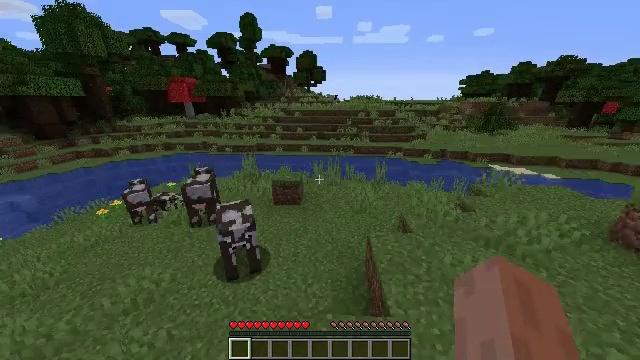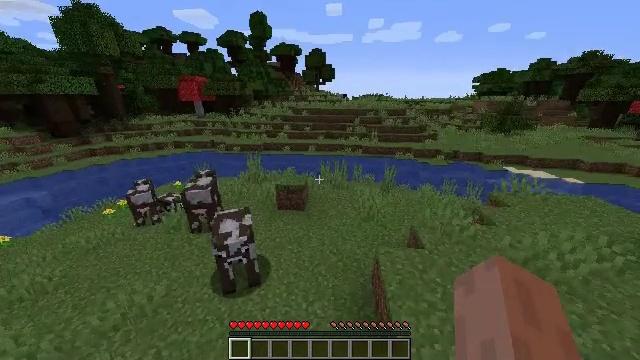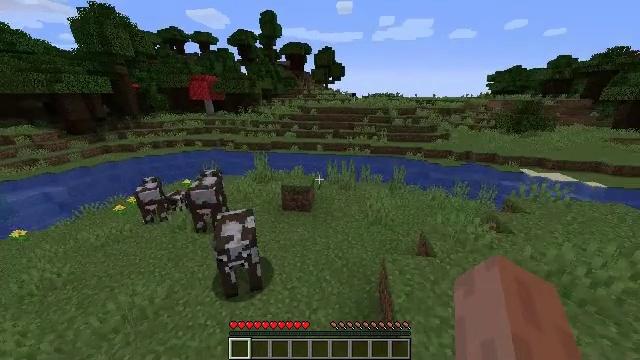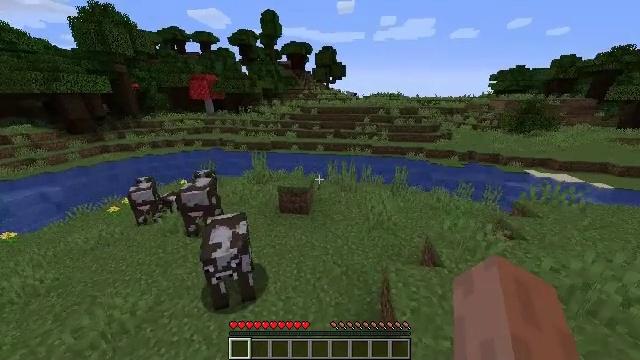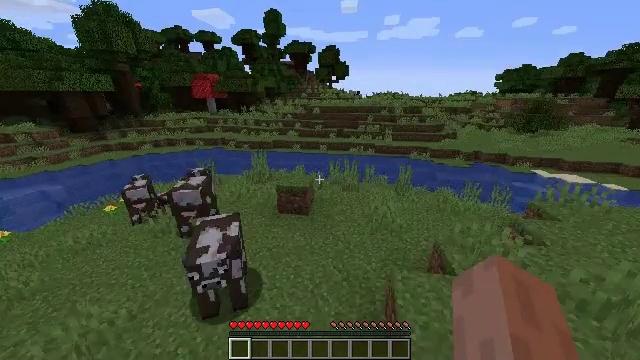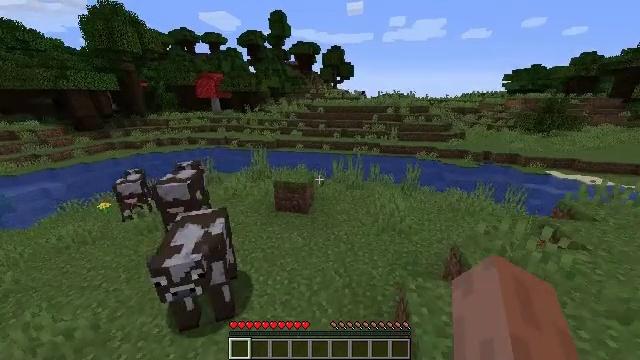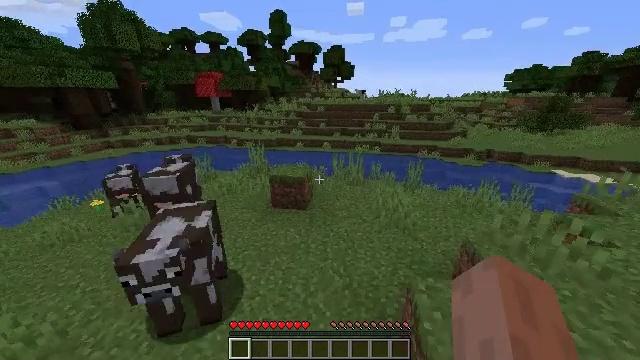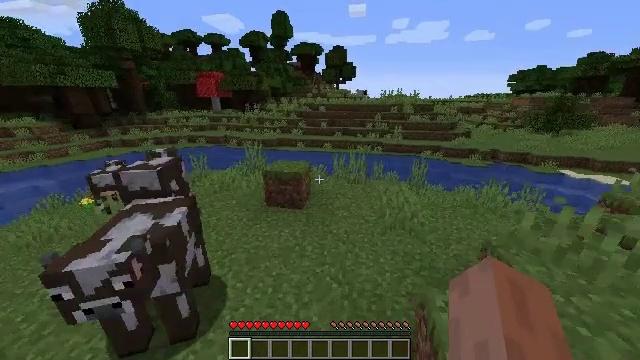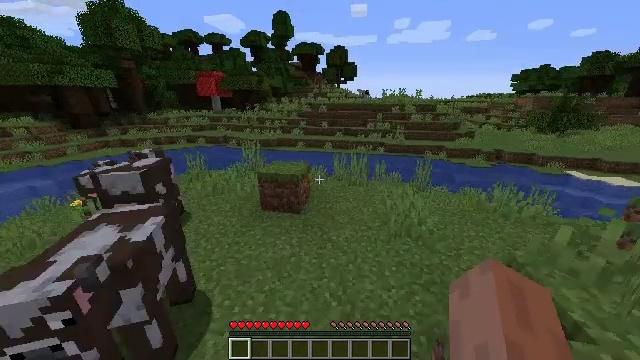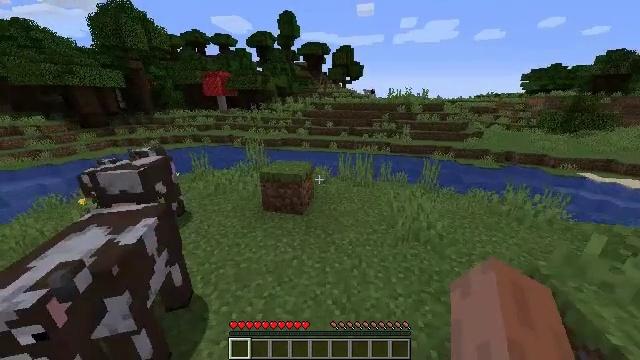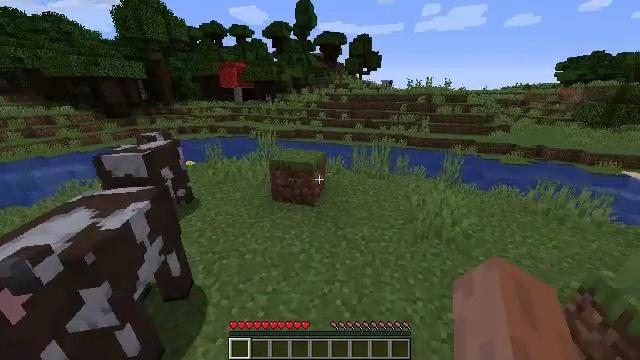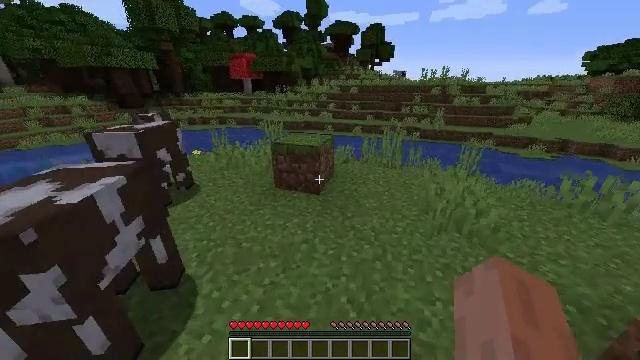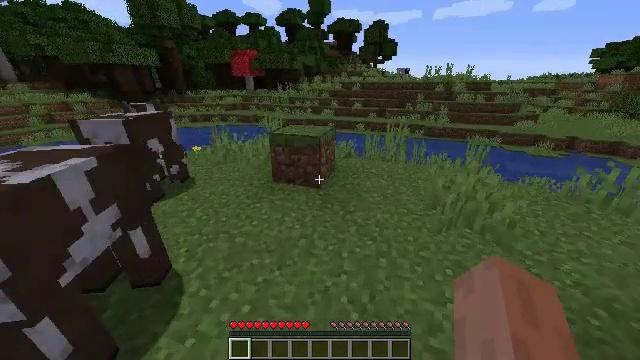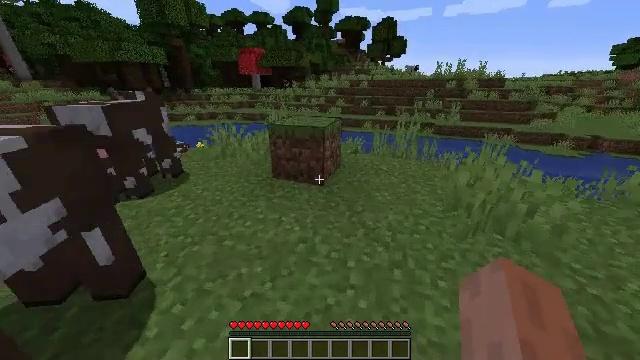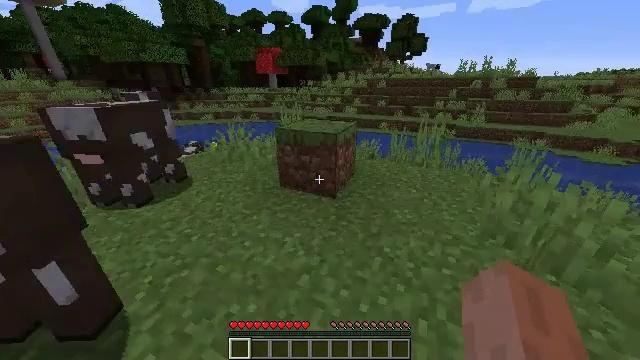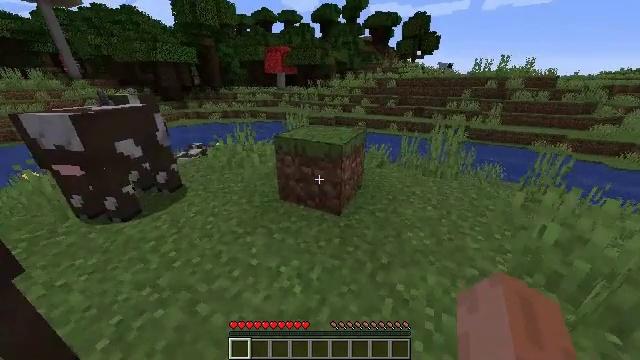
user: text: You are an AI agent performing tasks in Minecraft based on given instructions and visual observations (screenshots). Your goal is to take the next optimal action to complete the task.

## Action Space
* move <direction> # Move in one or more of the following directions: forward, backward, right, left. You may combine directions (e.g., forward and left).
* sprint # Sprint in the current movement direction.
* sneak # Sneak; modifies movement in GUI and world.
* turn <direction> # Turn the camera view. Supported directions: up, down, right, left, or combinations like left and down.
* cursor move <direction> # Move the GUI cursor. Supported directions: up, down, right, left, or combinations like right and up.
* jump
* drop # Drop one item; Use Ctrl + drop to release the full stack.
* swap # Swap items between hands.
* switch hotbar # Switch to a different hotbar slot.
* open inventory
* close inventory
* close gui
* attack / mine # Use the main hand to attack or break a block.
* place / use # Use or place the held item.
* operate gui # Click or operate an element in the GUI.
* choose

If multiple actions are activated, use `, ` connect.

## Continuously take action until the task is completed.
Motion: motion action
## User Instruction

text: Gather oak logs from trees.
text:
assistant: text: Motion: move forward, sprint, turn left, jump
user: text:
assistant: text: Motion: move forward, sprint, turn left
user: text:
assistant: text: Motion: move forward, sprint
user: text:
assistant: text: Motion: move forward, sprint
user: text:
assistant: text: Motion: move forward, sprint, turn left
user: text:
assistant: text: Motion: move forward, sprint
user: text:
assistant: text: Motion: move forward, sprint
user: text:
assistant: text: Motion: move forward, sprint
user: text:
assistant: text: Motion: move forward, sprint, turn left
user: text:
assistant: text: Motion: move forward, sprint, turn left and down
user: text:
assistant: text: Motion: move forward, sprint, turn left and down
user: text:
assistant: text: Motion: move forward, sprint
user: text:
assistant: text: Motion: move forward, sprint, turn left
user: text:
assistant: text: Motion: move forward, sprint, turn left
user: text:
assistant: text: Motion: move forward, sprint, turn left
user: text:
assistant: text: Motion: move forward, sprint
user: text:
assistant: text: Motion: move forward, sprint, turn left
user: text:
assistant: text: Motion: move forward, sprint, turn left, jump
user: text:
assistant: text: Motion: move forward, sprint, turn left, jump
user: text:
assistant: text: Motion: move forward, sprint, jump
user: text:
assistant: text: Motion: move forward, sprint, jump
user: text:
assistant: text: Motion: move forward, sprint, jump
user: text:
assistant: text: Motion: move forward, sprint, jump
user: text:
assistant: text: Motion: move forward, sprint, jump
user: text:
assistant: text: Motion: move forward, sprint, jump
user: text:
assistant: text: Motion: move forward, sprint, jump
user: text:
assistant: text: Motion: move forward, sprint, turn left, jump
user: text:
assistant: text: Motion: move forward, sprint
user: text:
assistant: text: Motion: move forward, sprint
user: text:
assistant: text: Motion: move forward, sprint